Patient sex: F
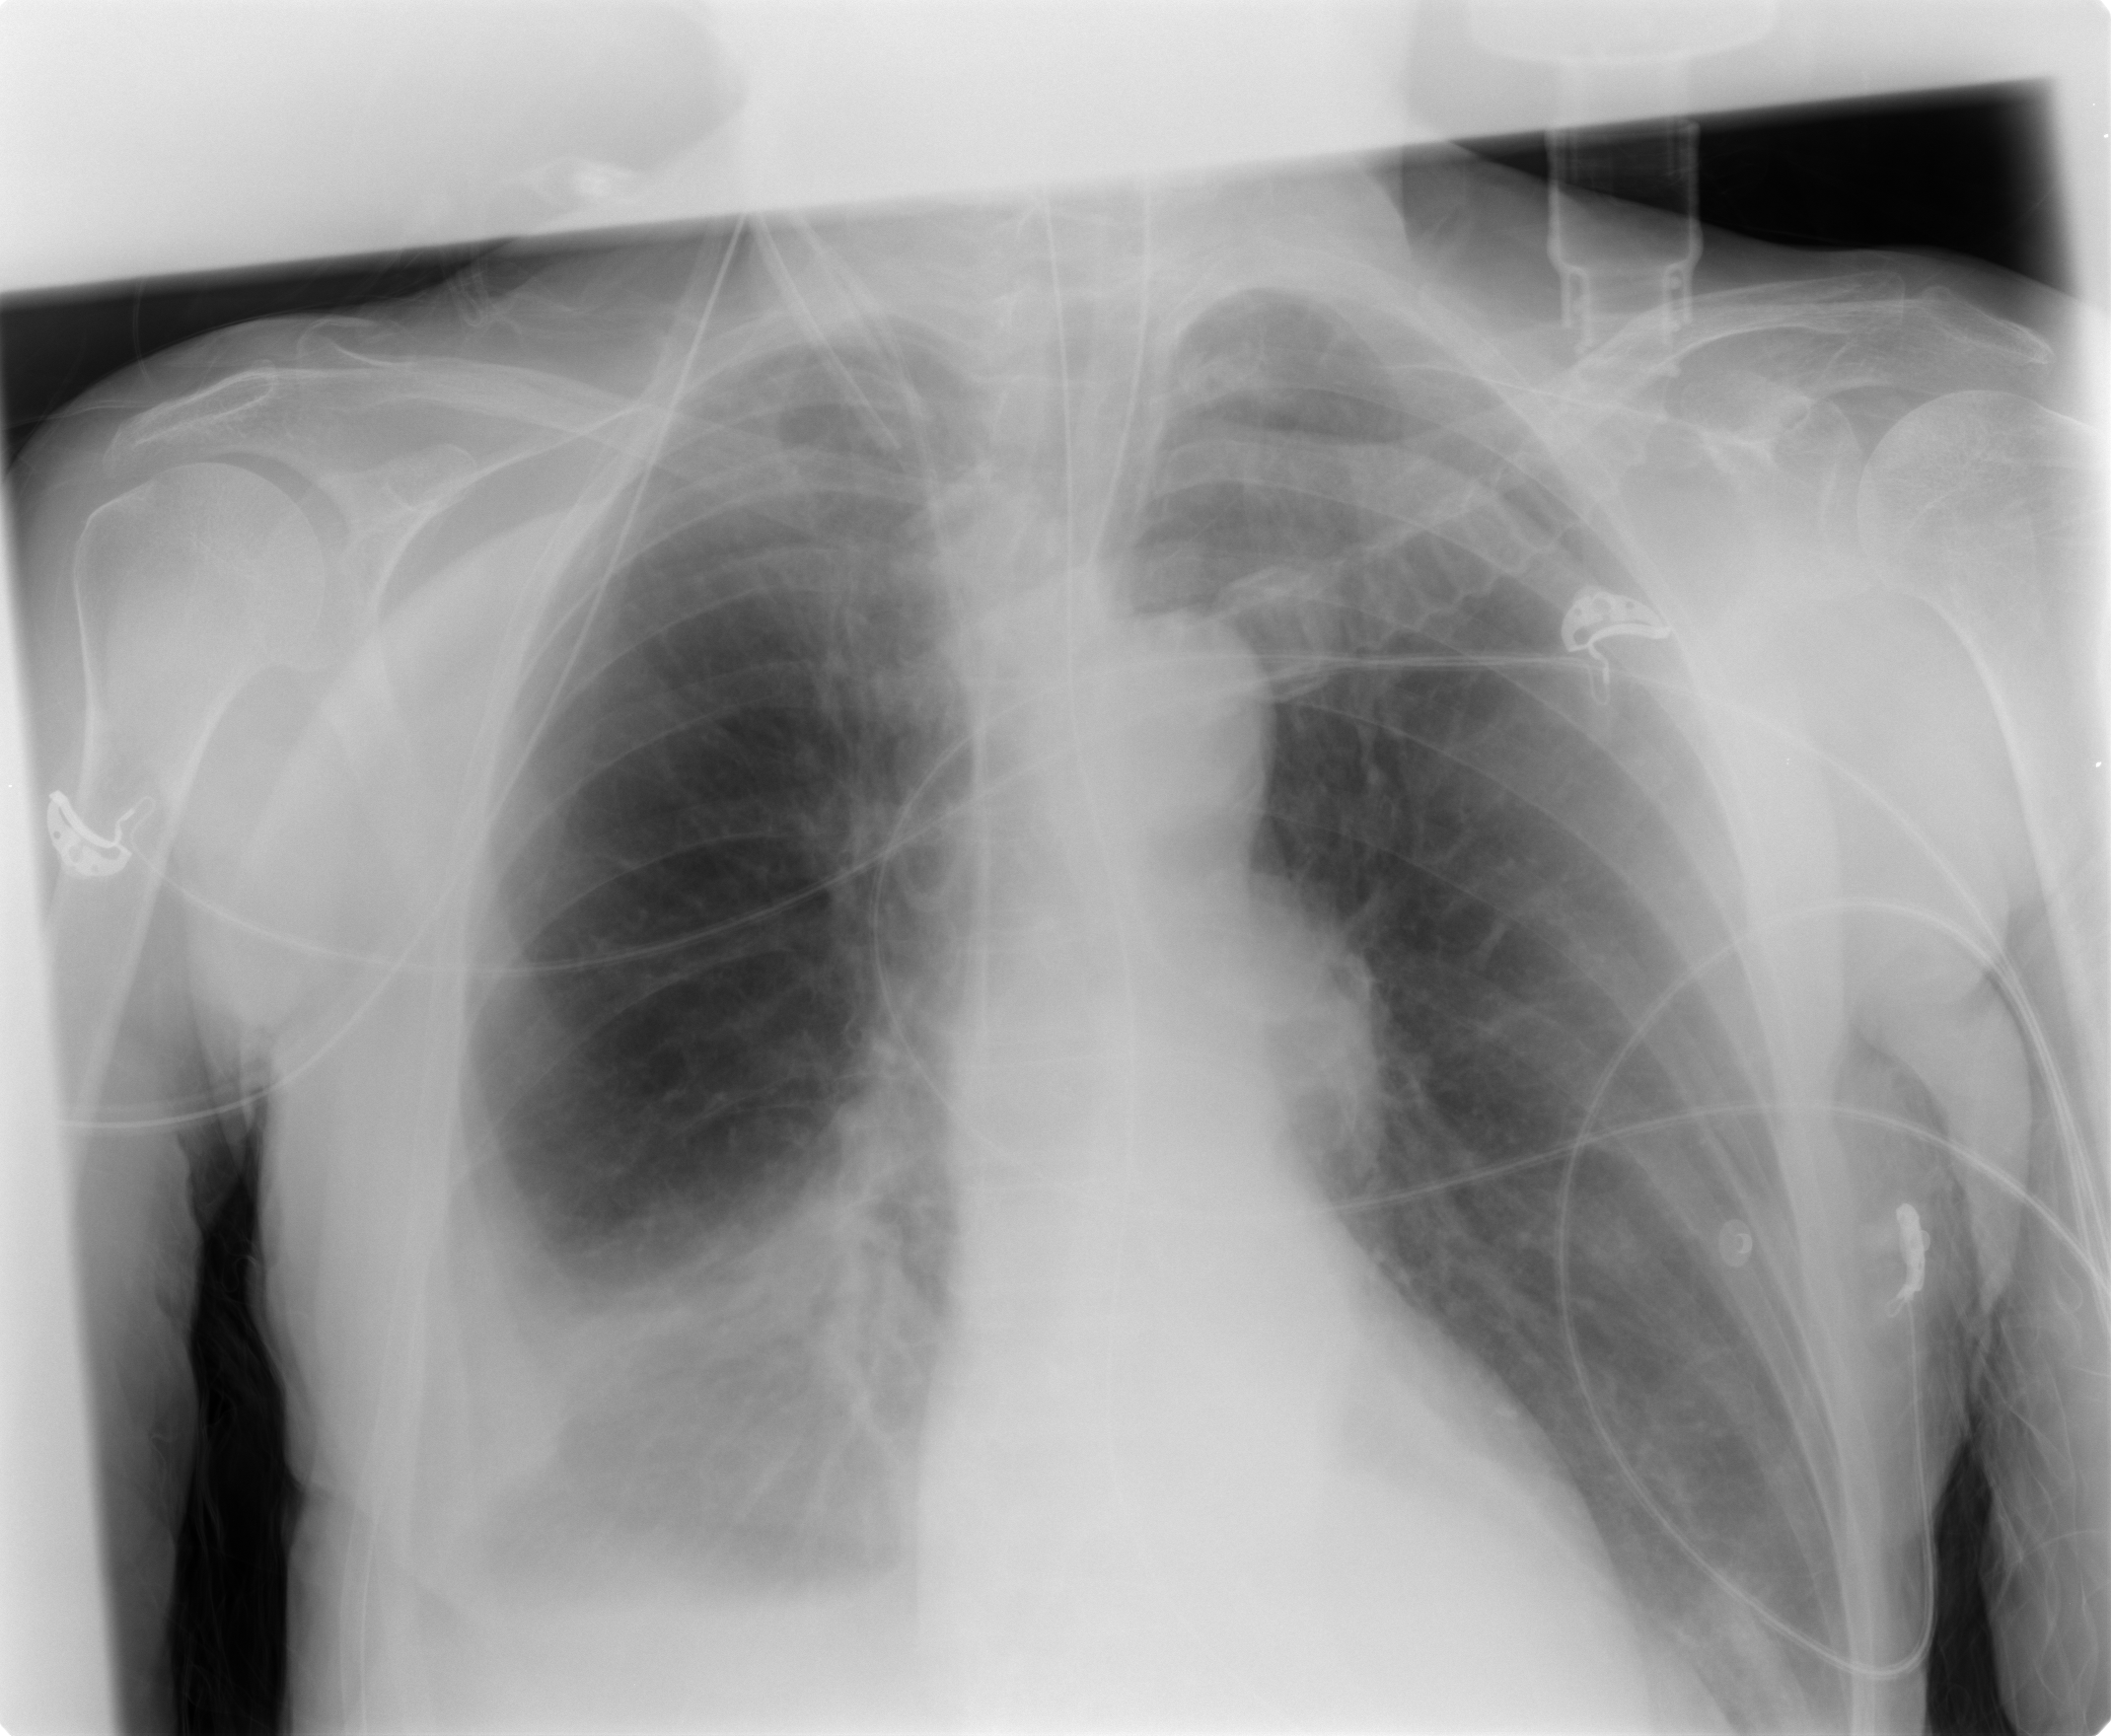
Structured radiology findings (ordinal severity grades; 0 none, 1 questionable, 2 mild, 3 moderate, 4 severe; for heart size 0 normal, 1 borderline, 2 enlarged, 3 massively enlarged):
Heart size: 0
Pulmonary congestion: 0
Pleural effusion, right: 2
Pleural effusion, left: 0
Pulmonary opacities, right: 2
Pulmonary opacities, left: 0
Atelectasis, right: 2
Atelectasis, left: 0